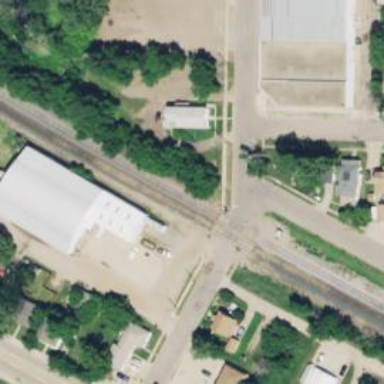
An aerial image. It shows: Railway crossing.